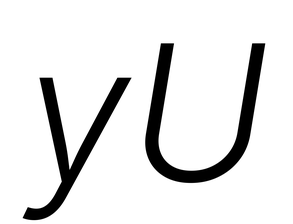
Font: Inter-Italic_Light_Italic